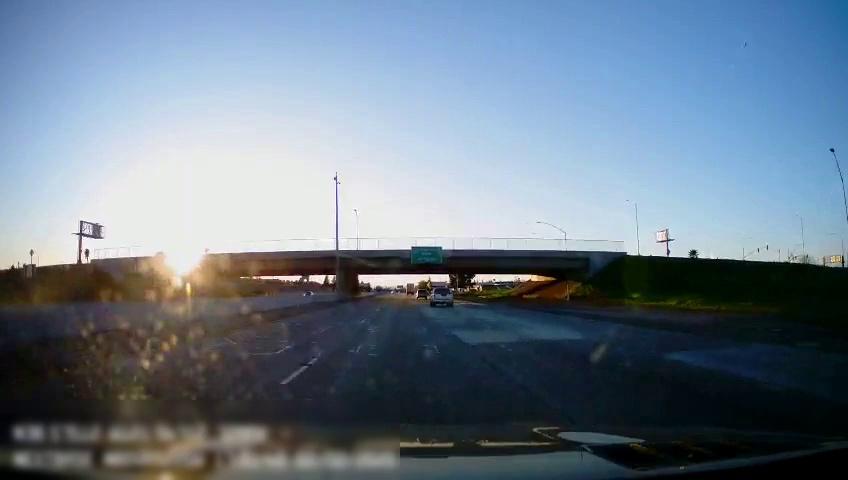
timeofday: Day
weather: Sunny
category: Drivable Space
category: Vehicles | Truck
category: Vehicles | Car
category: Vehicles | Truck
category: Lanes | Alternate Lane
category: Traffic | Signs